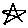
Label: star